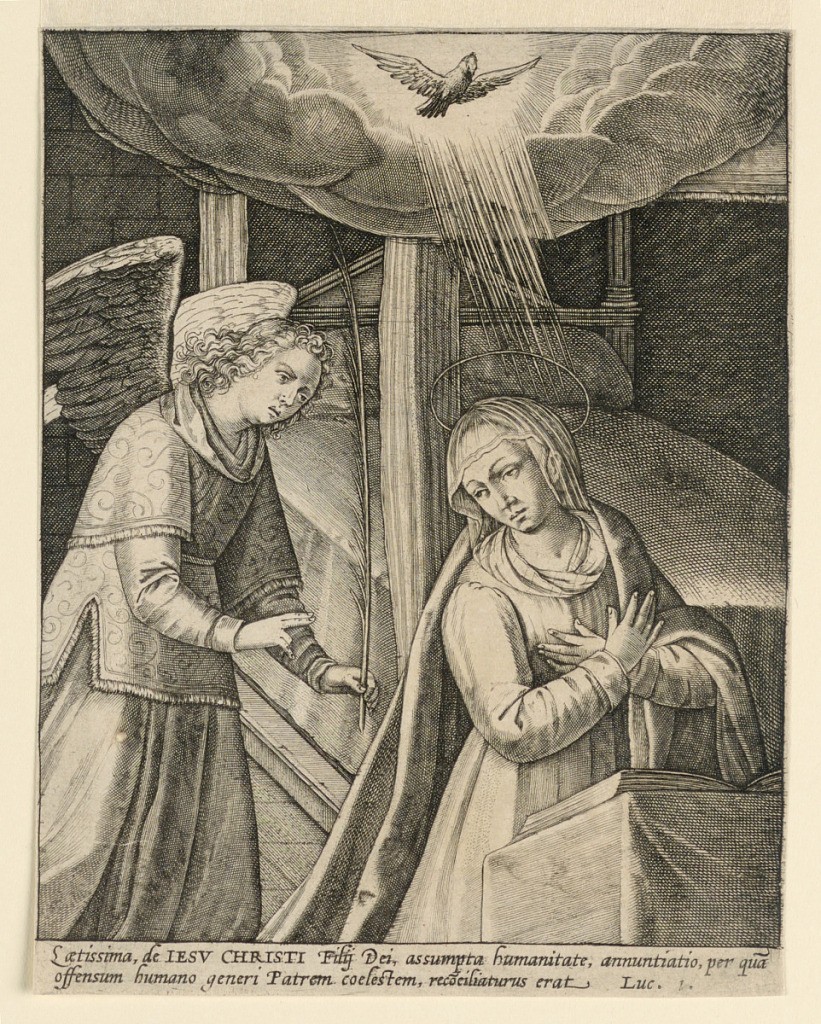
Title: The Annunciation
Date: ca. 1575
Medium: Engraving on paper
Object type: Print
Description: The Virgin, kneeling at prayer before her bed, is approached by the Angle, left, and above, the dome of the Holy Spirit in a nimbus. Below, two-line verse from the Gospel of St. Luke in Latin.